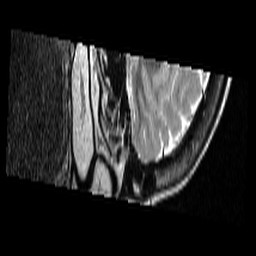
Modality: T2w
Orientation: sagittal
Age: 38
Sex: female
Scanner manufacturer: siemens
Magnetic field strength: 3 T
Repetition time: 7 s
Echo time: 0.085 s